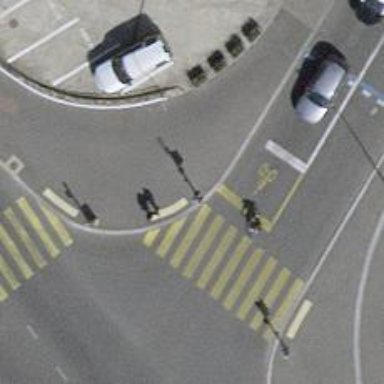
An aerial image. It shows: Kerb barrier.